Question: How to add TMenuItem under and above on the screenshot below?

I have created a TMenuBar with property UseOSMenu checked.
The first TMenuItem I added is the second one in the main bar...
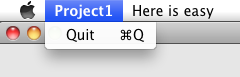
Answer: You can do this by assigning a TMenuBar of IItemsContainer implementing class to the Application.ApplicationMenuItems property.
Example:
If there was a menu bar component on the form called MenuBar1, then you would just call the following in your forms constructor (or OnCreate).
'Application.ApplicationMenuItems := Menubar1;'
You can then have a second TMenuBar component to define the other menu items.
I'd point you to the wiki topic on the ApplicationMenuItems property, but it has no additional help...
<URL>